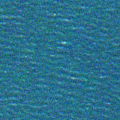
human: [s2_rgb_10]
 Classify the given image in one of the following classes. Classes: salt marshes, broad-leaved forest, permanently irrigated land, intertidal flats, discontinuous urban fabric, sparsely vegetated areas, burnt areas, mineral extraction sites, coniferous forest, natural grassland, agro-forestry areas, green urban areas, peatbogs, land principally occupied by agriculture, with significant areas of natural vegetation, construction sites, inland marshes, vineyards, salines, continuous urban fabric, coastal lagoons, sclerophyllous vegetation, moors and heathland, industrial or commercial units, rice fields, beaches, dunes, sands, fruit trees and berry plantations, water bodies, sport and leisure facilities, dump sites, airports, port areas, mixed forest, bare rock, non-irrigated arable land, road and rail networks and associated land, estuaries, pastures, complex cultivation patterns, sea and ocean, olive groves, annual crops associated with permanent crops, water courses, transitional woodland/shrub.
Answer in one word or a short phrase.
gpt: sea and ocean